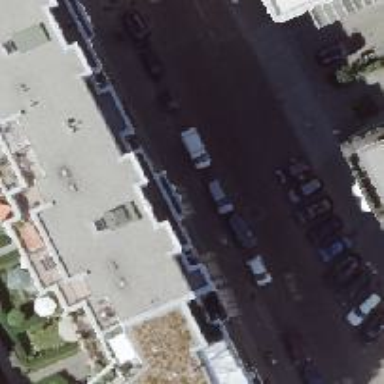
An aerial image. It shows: Parking entrance.